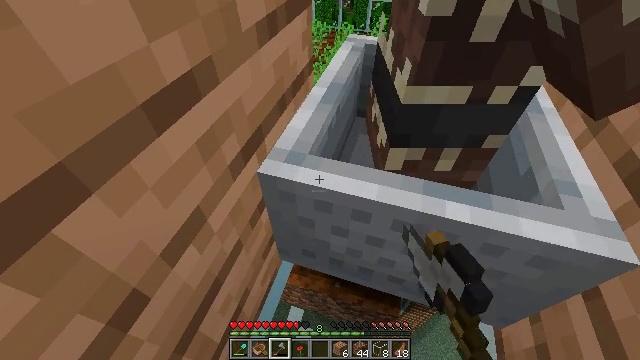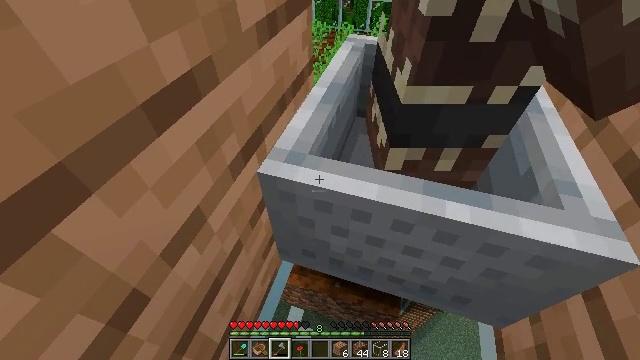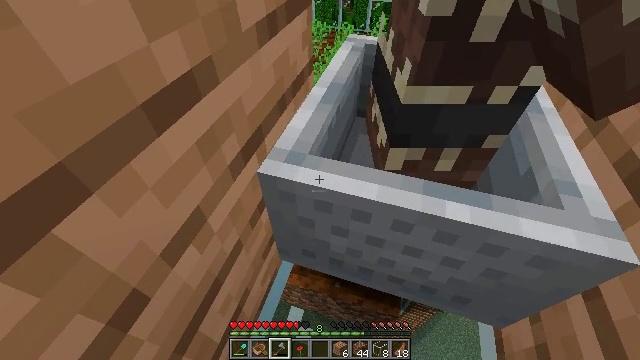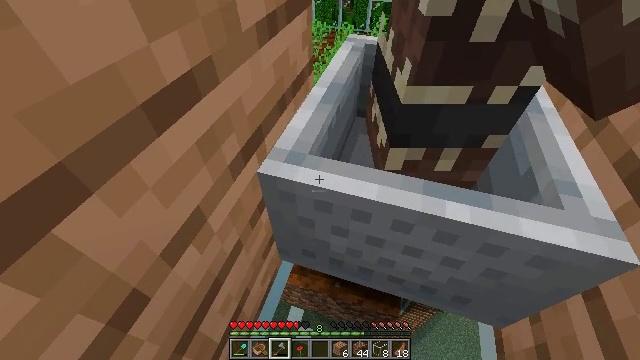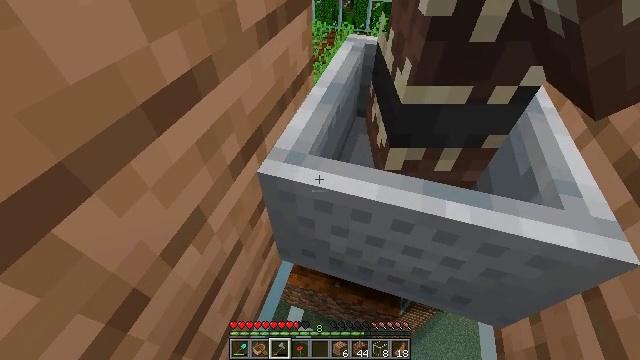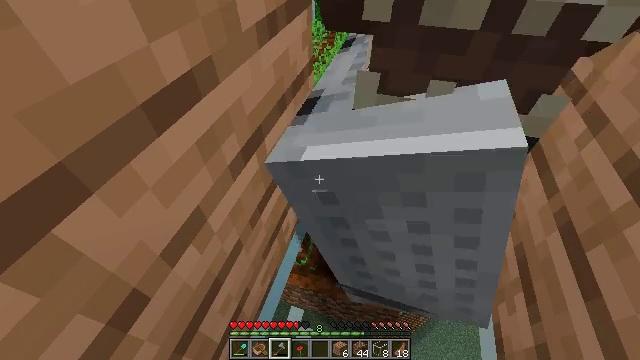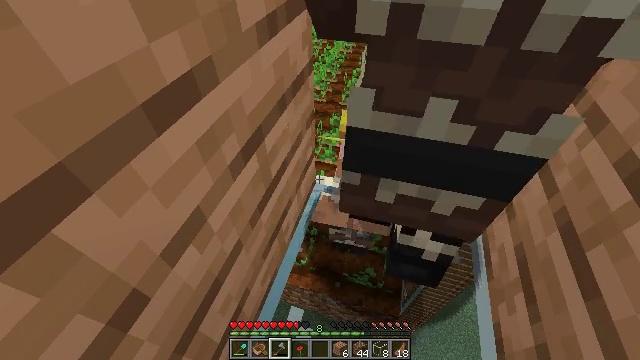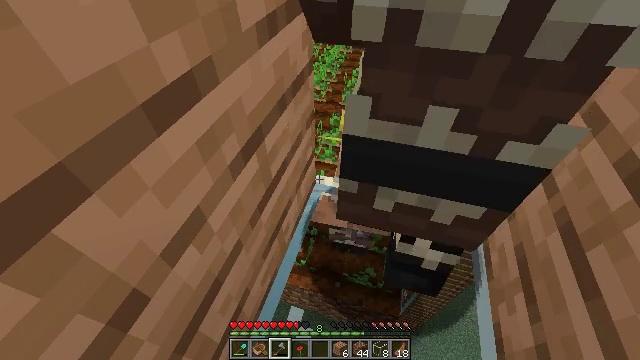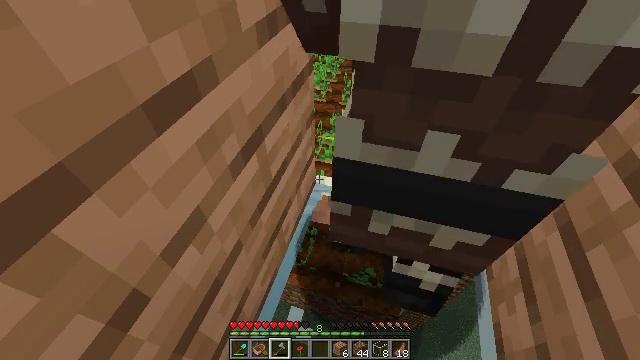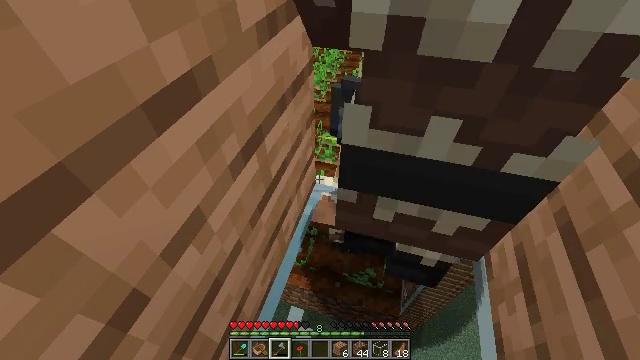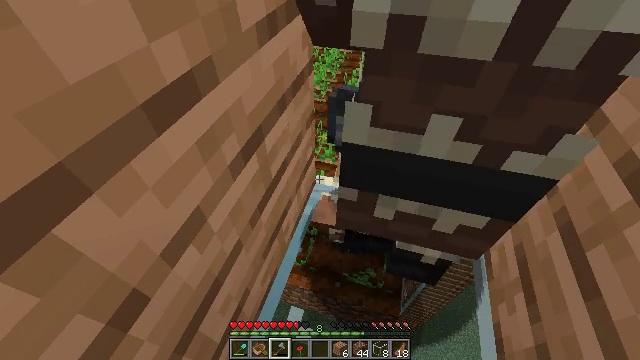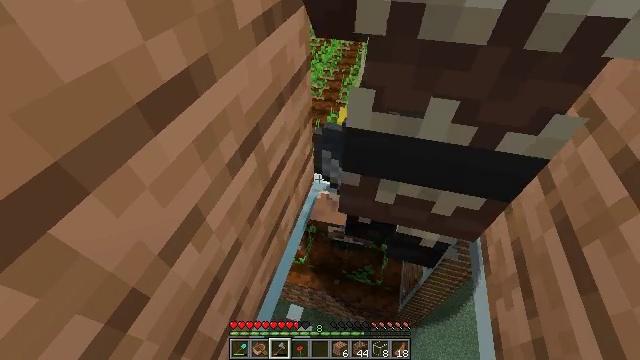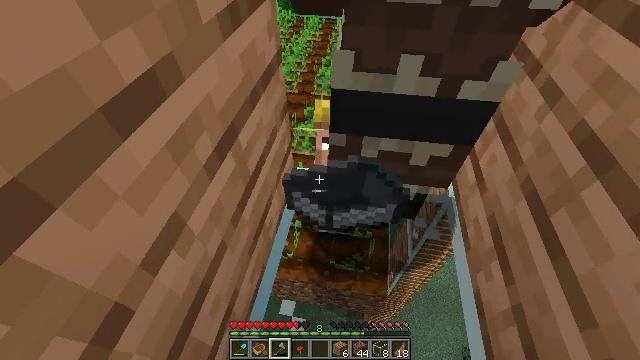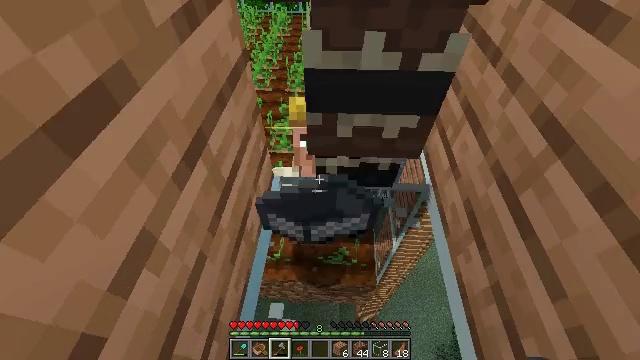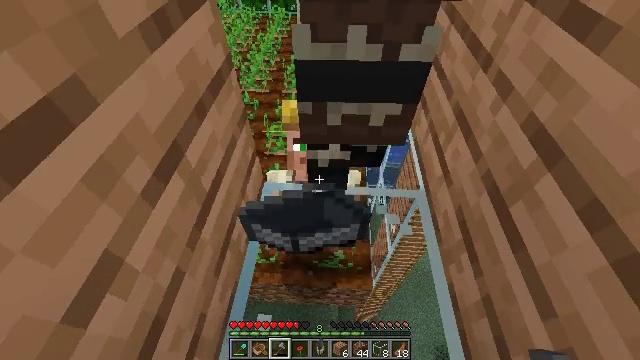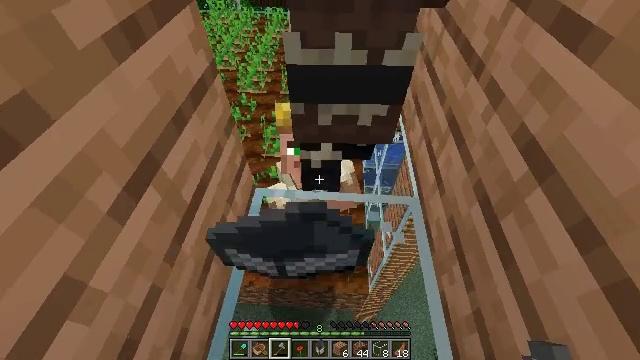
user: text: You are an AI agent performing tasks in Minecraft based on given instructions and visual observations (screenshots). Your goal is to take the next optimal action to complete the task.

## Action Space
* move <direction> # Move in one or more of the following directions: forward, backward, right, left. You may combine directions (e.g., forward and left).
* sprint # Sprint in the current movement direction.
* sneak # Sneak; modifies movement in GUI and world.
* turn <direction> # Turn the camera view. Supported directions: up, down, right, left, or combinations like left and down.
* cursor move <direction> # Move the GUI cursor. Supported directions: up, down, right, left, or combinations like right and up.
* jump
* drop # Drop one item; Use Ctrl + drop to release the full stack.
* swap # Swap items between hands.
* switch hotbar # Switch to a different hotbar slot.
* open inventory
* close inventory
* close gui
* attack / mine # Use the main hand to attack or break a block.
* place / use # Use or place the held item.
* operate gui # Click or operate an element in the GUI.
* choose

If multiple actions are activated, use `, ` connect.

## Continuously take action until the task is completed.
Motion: motion action
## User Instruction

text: Retrieve jungle planks by mining.
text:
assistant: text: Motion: sneak, attack / mine
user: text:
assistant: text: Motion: sneak, attack / mine
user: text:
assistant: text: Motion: sneak, attack / mine
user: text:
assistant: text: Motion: sneak, attack / mine
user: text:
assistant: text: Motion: sneak
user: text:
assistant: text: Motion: sneak
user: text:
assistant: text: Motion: sneak
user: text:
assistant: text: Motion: sneak
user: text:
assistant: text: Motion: sneak
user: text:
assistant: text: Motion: sneak
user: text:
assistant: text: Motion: sneak
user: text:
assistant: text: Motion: sneak, turn right and down
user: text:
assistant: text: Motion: move forward and move right, sneak, turn right
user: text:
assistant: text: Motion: move forward and move right, sneak
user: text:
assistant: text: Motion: move forward and move right, sneak
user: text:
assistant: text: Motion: move forward and move right, sneak
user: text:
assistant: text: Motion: sneak
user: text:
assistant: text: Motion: sneak
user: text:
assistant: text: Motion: sneak
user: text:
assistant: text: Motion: sneak
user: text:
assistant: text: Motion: sneak
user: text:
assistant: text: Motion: sneak
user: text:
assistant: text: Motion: sneak
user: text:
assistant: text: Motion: sneak
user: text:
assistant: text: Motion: sneak
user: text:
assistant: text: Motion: sneak
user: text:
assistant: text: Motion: sneak
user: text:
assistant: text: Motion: sneak
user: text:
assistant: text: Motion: sneak
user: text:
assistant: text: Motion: sneak